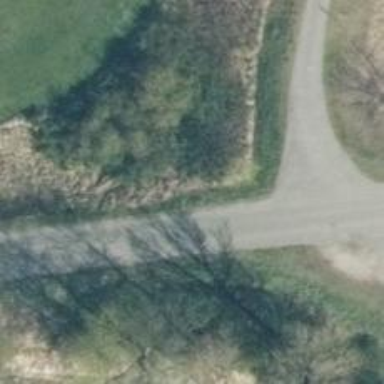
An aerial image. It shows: Emergency access point on the road.